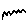
Label: zigzag